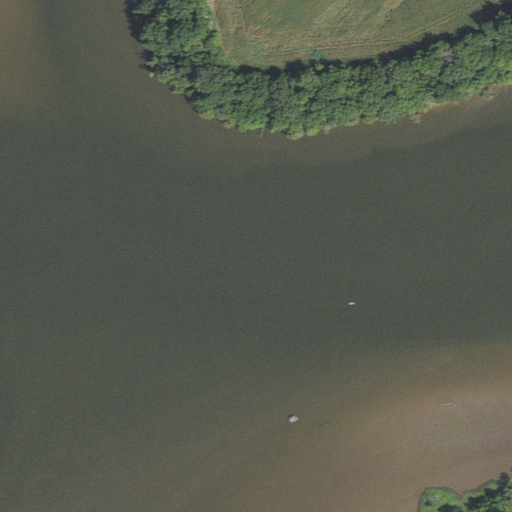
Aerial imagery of gap in Virginia named Dutch Gap containing open water, cultivated crops, deciduous forest, mixed forest, and herbaceous wetlands